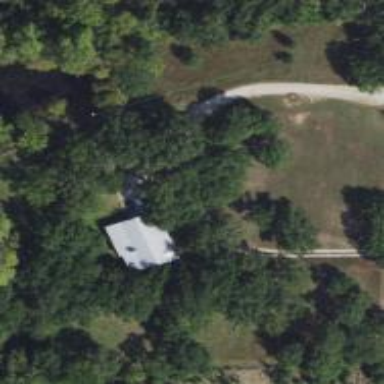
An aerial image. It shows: Driveway.